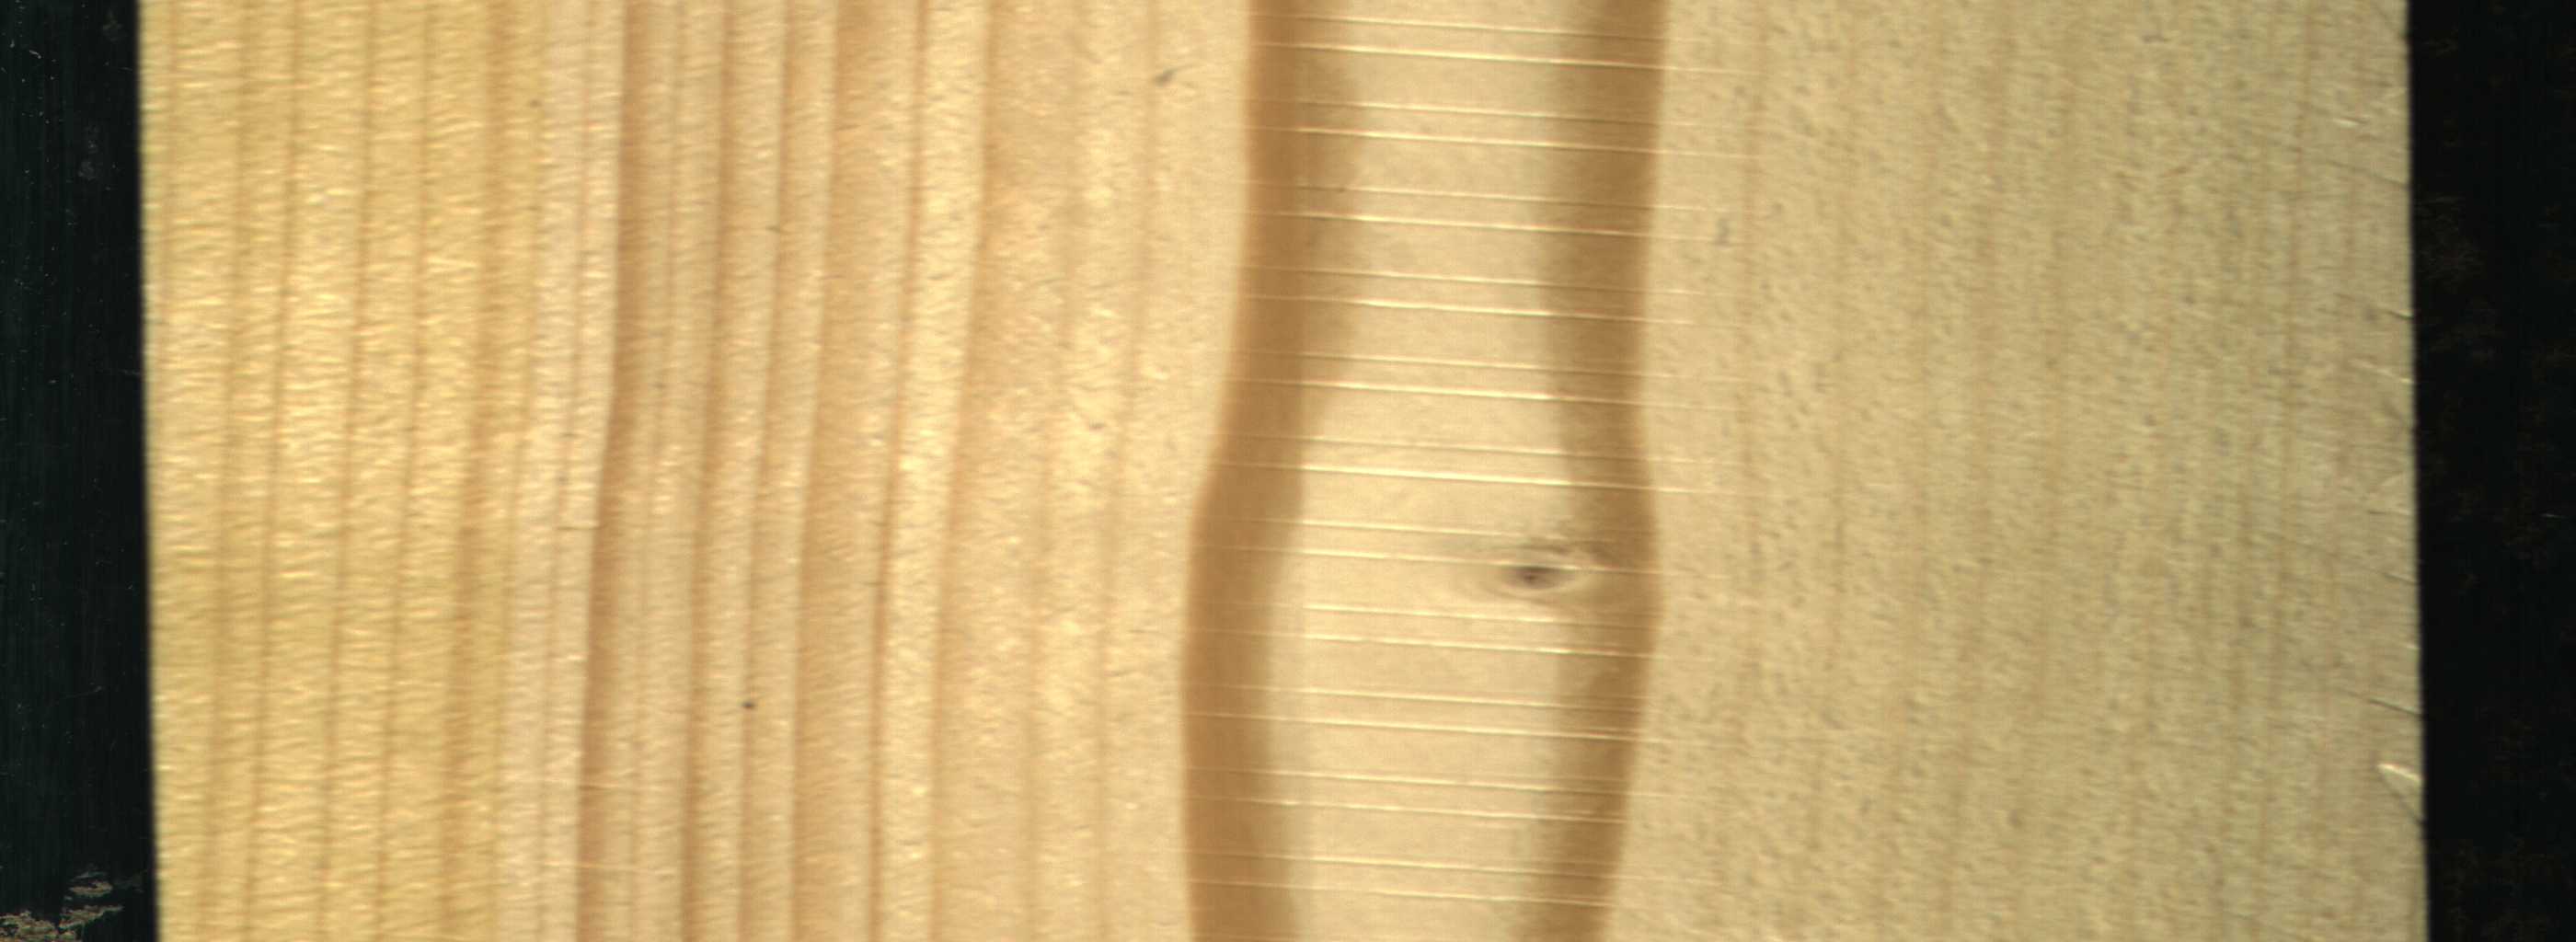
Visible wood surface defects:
Quartzity
Quartzity
Live_Knot